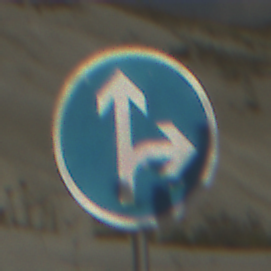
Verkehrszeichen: VorgeschriebeneFahrtrichtungGeradeausOderRechts
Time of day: MorningAfternoon
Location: Outdoor (Beach)
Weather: PartlyCloudy
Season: NotSpecified
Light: Natural